高一 · 立体几何学
在正四面体 $P A B C$ 中, $D 、 E 、 F$ 分别是 $A B 、 B C 、 C A$ 的中点, 下面四个结论中不成立的是 $(\quad)$
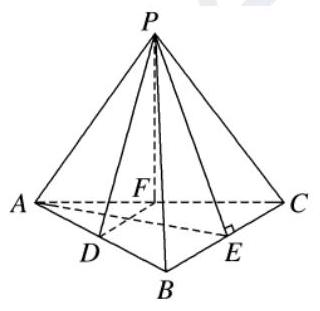
$B C / /$ 平面 $P D F$
B. $D F \perp$ 平面 $P A E$
C. 平面 $P D F \perp$ 平面 $A B C$
D. 平面 $P A E \perp$ 平面 $A B C$
答案: C
解析: 如图所示, $\because B C / / D F$,

$\therefore B C / /$ 平面 $P D F, \therefore \mathrm{A}$ 正确.

由 $B C \perp P E, B C \perp A E$,
得 $B C \perp$ 平面 $P A E$,

$\therefore D F \perp$ 平面 $P A E, \therefore \mathrm{B}$ 正确.

$\therefore$ 平面 $A B C \perp$ 平面 $P A E(B C \perp$ 平面 $P A E)$,

$\therefore \mathrm{D}$ 正确.